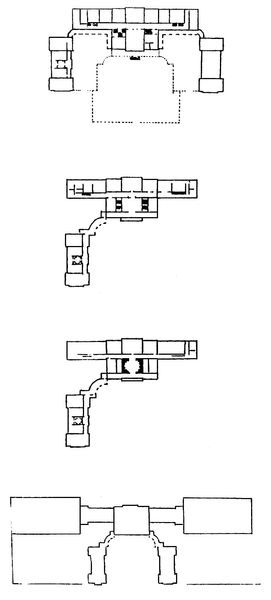
Titel: Castle Howard, North Yorkshire
Künstler: John Vanbrugh
Standort: Malton (EU - GB - Yorkshire)
Schlagwörter: flügel, weiß, schwarz, skizze, säulen, zeichnung, zimmer, anlage, gebäude, haus, schloss, architektur, barock, kreis, rund, bogen, formen, graphik, linien, hof, treppe, symmetrie, rechtecke, rechteck, palast, symmetrisch, räume, entwurf, quadrate, konstruktion, etagen, geschosse, plan, stockwerke, quadrat, symetrisch, geraden, ebenen, grundriss, bauzeichnung, winkel, gänge, rotunde, grundrisse, ehrenhof, skizee, quergebäude, gebäudeflügel, 4, ho, bauskizzen, fhof